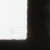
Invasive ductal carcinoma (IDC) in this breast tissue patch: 0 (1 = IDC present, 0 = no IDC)